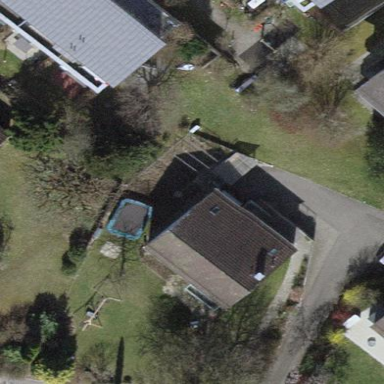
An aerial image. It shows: Detached building with gabled tile roof.